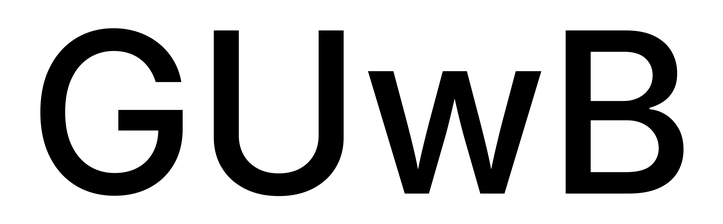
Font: Inter_Medium